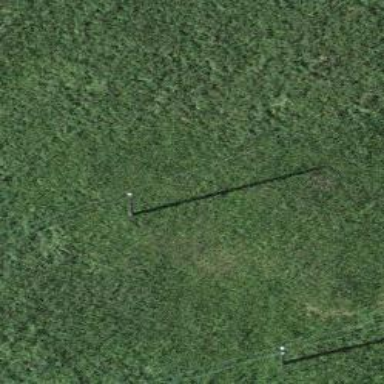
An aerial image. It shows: Minor power line.